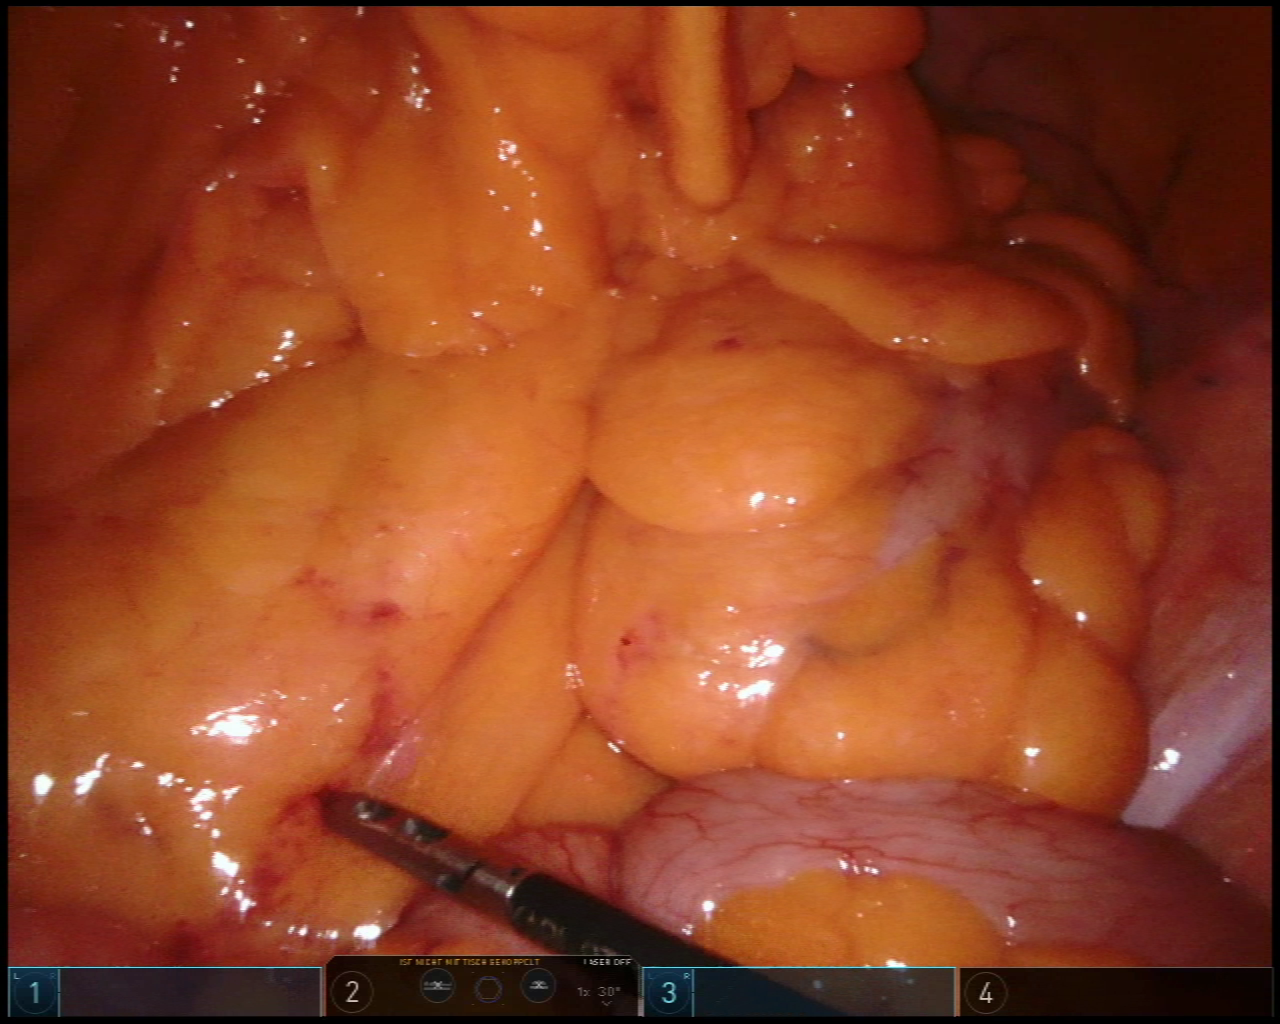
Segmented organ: small_intestine
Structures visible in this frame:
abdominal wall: yes
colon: yes
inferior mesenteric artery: no
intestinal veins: no
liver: no
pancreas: no
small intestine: yes
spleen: no
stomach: no
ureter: no
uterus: no
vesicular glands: no